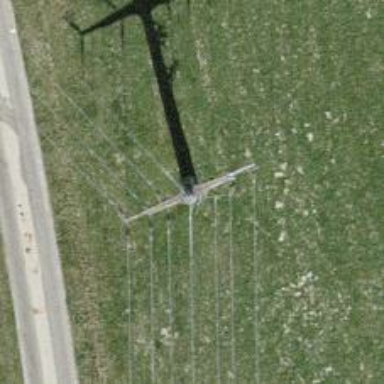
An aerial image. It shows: Power line with three cables.